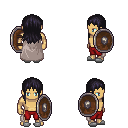
a pixel art fantasy rpg character, male body template, human, tanned skin, gray cape, red pants, raven unkempt hairstyle, bracelets, white slippers, shield, four views (front, back, left, right), 2x2 character sprite sheet, small pixel art, hard edges, no anti-aliasing